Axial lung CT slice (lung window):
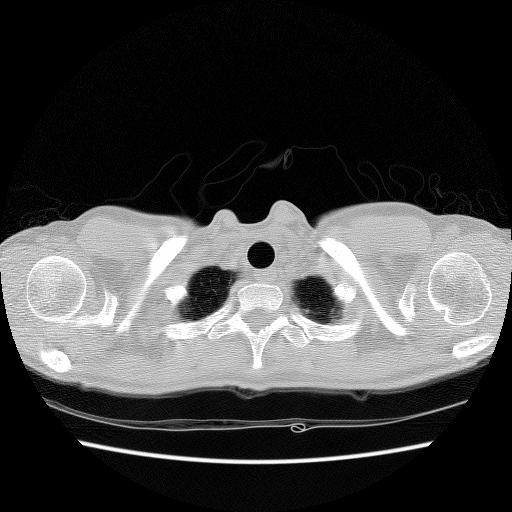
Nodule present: no